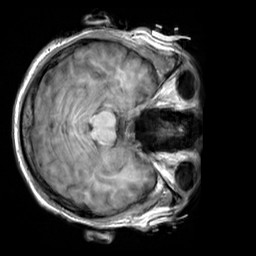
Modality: T1w
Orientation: axial
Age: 20
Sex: male
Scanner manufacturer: siemens
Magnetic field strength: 3 T
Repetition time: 2.3 s
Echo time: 0.00303 s